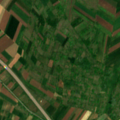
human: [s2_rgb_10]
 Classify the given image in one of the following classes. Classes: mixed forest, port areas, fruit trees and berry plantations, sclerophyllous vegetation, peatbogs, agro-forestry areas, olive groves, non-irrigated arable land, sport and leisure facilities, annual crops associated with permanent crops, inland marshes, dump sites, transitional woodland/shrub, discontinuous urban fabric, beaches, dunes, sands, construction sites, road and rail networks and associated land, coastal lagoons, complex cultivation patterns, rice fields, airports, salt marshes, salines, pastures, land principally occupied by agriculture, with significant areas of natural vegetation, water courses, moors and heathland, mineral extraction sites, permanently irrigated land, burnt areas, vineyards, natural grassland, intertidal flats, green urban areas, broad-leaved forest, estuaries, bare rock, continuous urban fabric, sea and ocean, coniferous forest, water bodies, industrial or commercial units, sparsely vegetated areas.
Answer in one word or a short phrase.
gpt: non-irrigated arable land, land principally occupied by agriculture, with significant areas of natural vegetation, transitional woodland/shrub